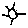
Label: sun